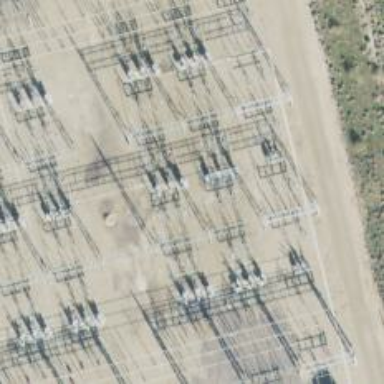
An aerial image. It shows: Switch for power supply.